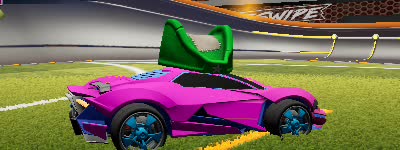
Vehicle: werewolf